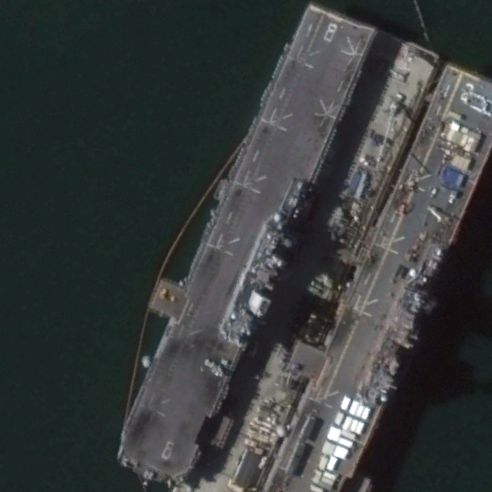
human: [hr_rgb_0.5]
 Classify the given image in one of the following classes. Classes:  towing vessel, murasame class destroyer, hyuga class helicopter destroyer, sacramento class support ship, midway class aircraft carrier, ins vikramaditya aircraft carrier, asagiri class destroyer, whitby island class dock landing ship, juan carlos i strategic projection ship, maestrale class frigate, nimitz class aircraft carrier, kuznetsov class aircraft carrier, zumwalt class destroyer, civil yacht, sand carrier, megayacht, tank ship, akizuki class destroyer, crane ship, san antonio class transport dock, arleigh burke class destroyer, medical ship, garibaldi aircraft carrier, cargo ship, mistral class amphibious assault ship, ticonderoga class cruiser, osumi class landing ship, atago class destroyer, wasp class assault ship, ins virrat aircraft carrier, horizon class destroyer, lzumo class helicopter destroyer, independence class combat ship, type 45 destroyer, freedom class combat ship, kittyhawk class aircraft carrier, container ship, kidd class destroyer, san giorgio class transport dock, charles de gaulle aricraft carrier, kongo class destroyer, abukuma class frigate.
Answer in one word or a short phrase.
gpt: Wasp class assault ship